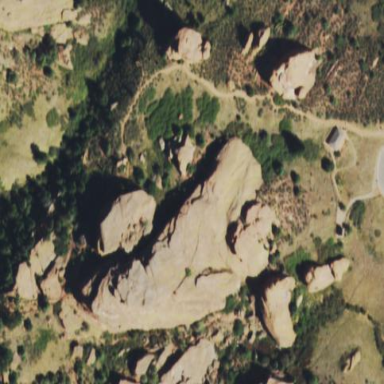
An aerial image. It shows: Landscape dominated by bare rock.